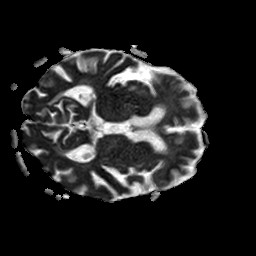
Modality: ADC
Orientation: axial
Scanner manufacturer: philips
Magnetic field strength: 1.5 T
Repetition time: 3.487 s
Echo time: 0.07039 s